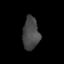
Tissue: skin
Cell type: Epithelial cells
Senescence score: 0.281
Nuclear area (px): 528
Mean DAPI intensity: 70.956